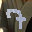
Label: 7